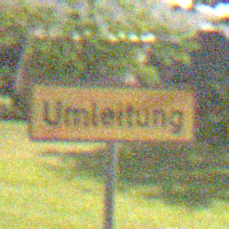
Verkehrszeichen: EndeDerUmleitungsankuendigung
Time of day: Night
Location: Outdoor (Nature)
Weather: Clear
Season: NotSpecified
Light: Natural